Question: I've tried other answers but I haven't got one to work with my particular set up. I can't use any ul/li set ups, so please don't suggest that. I'm trying to get a slightly transparent orange layer to show up over an image. I can't use absolute positioning, this site is built on foundation 4 and is responsive.
So far what I'm getting is a background-color under the image instead of on top of it. Originally I also wanted to have the green bar from the image done in CSS but I couldn't make that work either. I haven't been able to make it work with the image as a background for a div either, as I'd have to set the height/width with pixels and that breaks the responsive bit.

## HTML
'''
<div>
<div class="work-button">
<img class="work-hover" src="http://oi41.tinypic.com/118m6fn.jpg" alt="" />
<div class="work-sub">Web Design</div></div>
</div>
'''
## CSS
'''
.work-button {
text-align: center;
margin: 7%;
}
.work-hover:hover {
background: rgba(229, 115, 37, 0.7);
transition: all 0.2s ease-in-out;
transform: scale(0);
border-radius: 20%;
}
.work-sub {
text-align: center;
font-family: "Candal", Verdana, sans-serif;
font-size: 1.5em;
color: #fff;
margin-top: -15%;
}
'''
The selected answer does have its bugs. When you resize the page, the overlay won't resize with it. Instead it will stay at the size that it initialized at with the page. When you refresh the page again, it adjusts itself again. This isn't an issue for users, but more of something that bugs me and would be an issue with other developers/employers inspecting it. Regardless, thanks again Brandon Davis!
** UPDATE **
So it seems I was calling the onresize function twice, so it was only obeying what the second function was trying to do.
'''
window.onresize = function () {
resizeWorkOverlays();
resizeSmallOverlays();
}
'''
If you are trying to use this function twice, this the way I got it to work. I can't seem to repeat it a third time successfully though. Hope this helps!
August 07, 2014: <URL> I've since switched over to a 100% CSS solution for my hovers! I'll post the resulting code here soon.
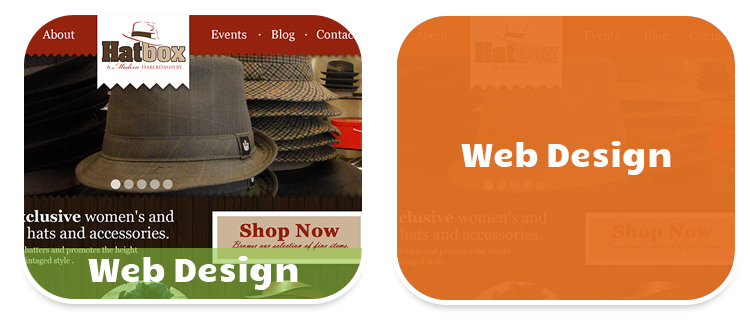
Answer: This is what I came up with:
'''
.work-button {
display: inline-block;
background: none;
transition: all 0.4s ease-in-out;
padding: 0;
}
.work-hover {
float: right;
border: 6px solid rgba(255, 255, 255, 1.0);
box-shadow: 0px 1px 3px black;
border-radius: 20%;
}
.work-sub:hover, .work-hover:hover > .work-sub {
background: rgba(229, 115, 37, 0.7);
border-radius: 20%;
/* box-shadow: 0px 1px 3px black; */
opacity: 1.0;
}
.work-sub {
text-align: center;
font-family: "Candal", Verdana, sans-serif;
font-size: 1.5em;
color: #fff;
float: left;
position: absolute;
opacity: 0.0;
transition: all 0.4s ease-in-out;
border: 6px solid #ffffff;
}
'''
'''
<div>
<div class="work-button">
<img class="work-hover" src="http://cdn.dashburst.com/wp-content/uploads/2013/01/Grumpy-Cat.jpg" alt="" />
<div class="work-sub">Web Design</div>
</div>
</div>
'''
I ended up using Javascript to create the initial height and width of the div. Based on the height of the image so it can still be responsive. It may not be the most elegant way but it works.
'''
function resizeWorkOverlays() {
// Edit These to reflect your proper class names
var workButtonClass = 'work-button';
var workButtonImage = 'work-hover';
var workButtonSub = 'work-sub';
////////////////////////////////////////////////
///
/// For Overlapping Border Put the Number of
/// pixels that the border is the width of
/// the border on the object. If unsure put '0'
///
/////////////////////////////////////////////////
var borderWidth = 0; // Width of the border
var workButtons = document.getElementsByClassName(workButtonClass); // Gets All Elements with the class defined in 'workButtonClass' varible
var fullBorderWidth = borderWidth * 2; // Accounts for border-top and border-bottom and left and right
for (var i = 0; i < workButtons.length; i++) {
var workButton = workButtons[i]; // Work with a single work button
var workImage = workButton.getElementsByClassName(workButtonImage)[0]; // Gets First SubHeading In A 'work-hover'
var workSubheading = workButton.getElementsByClassName(workButtonSub)[0]; // Gets First SubHeading In A 'work-button'
//Sets the workSubHeading Styles
workSubheading.style.height = workImage.offsetHeight - fullBorderWidth + "px";
workSubheading.style.lineHeight = workImage.offsetHeight - fullBorderWidth + "px";
workSubheading.style.width = workImage.offsetWidth - fullBorderWidth + "px";
}
}
window.onresize = function () {
resizeWorkOverlays(); // This will run everytime the browser resizes
}
resizeWorkOverlays(); // This sets the overlays initially
'''
You may also consider using a square image and rounding the corners with border-radius instead of using a "pre-formatted" image. Then the border radius on the overlay will match the image. Just a thought though.
UPDATED Fiddle:
<URL>